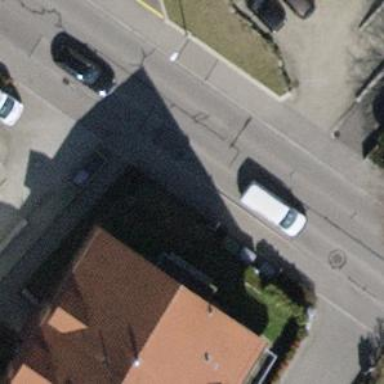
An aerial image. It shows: Bus stop with platform for public transport.